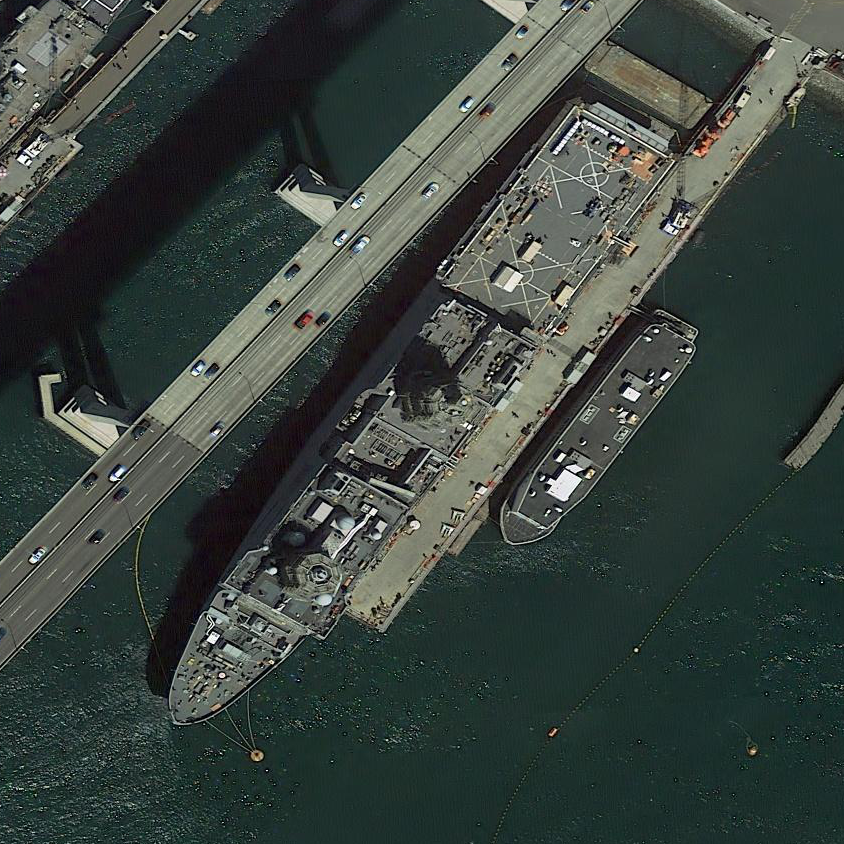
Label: combat